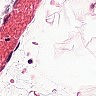
Metastatic tissue present: no